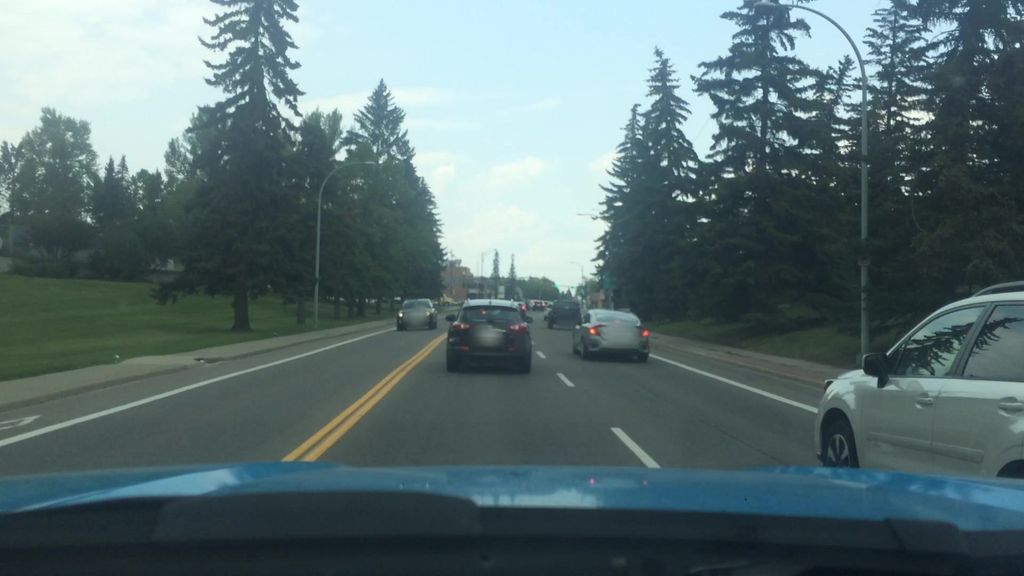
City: calgary